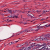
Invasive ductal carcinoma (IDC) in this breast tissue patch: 0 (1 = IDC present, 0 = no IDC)